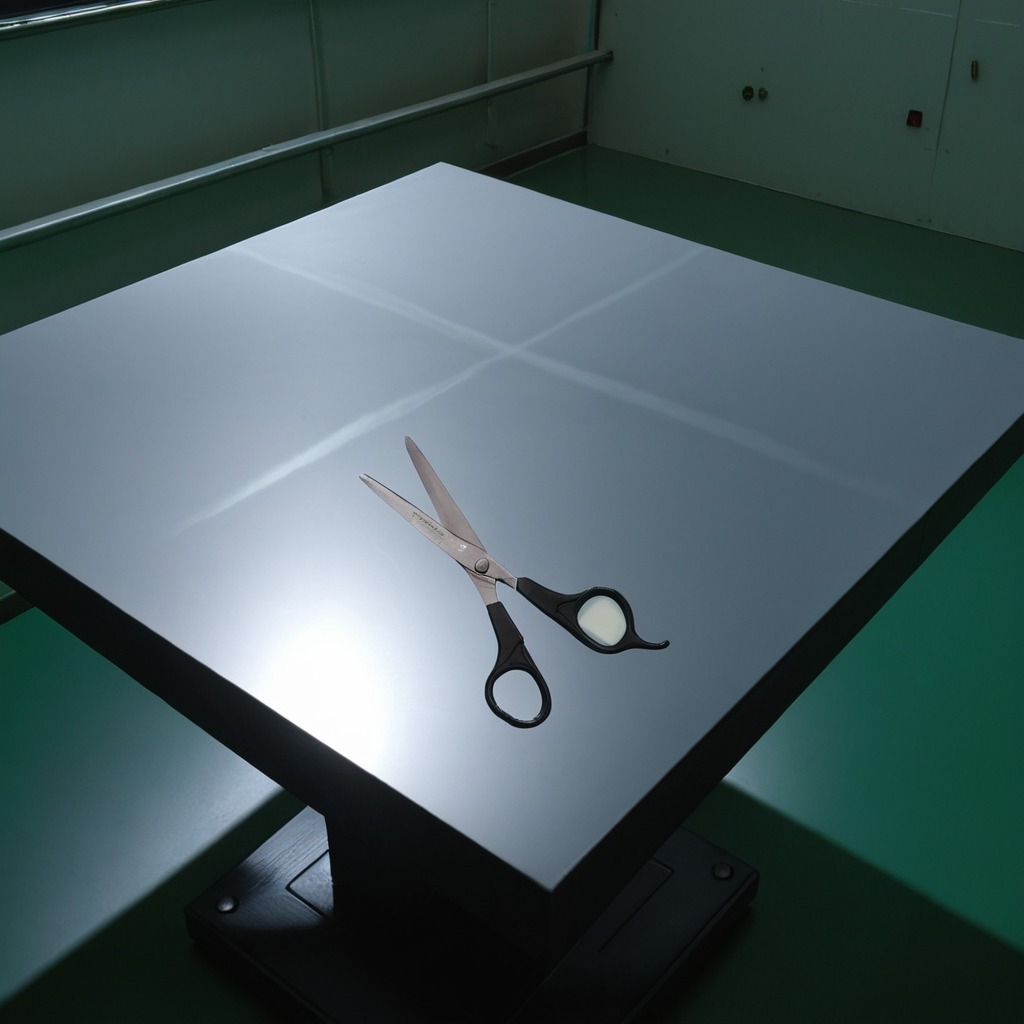
A scissor lying on a clean empty table in a railway signal maintenance room lit by harsh overhead fluorescents photorealistic surface textures crisp shadows high dynamic range